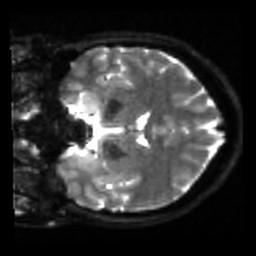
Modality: sbref
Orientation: coronal
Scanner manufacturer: siemens
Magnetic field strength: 3 T
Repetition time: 4 s
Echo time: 0.0594 s